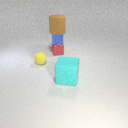
large cyan rubber cube to the right of small red metal cube